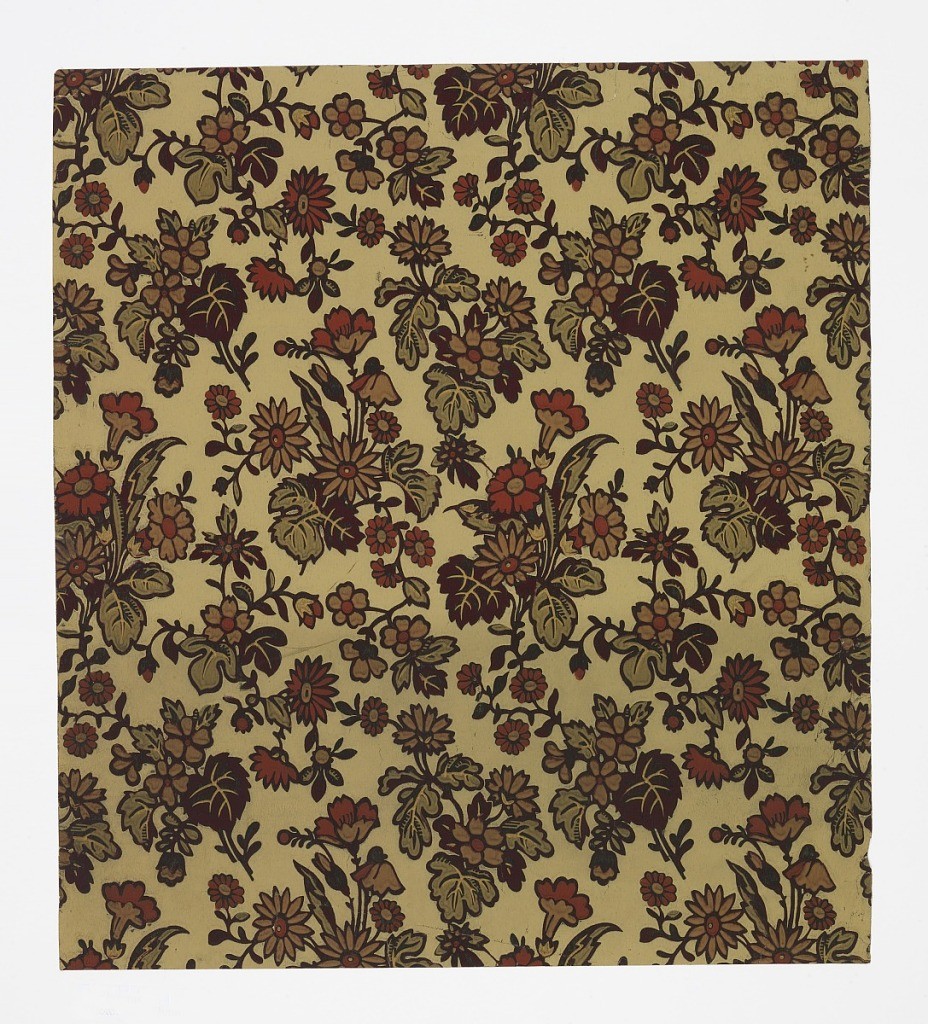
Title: Sidewall
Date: ca. 1880
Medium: Machine-printed paper
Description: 1970-26-4-cdd: Aesthetic or Anglo-Japanesque pattern with overlap...;     1970-26-4-cee: Aesthetic all-over pattern of bunches of wildflowe...